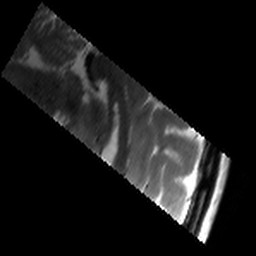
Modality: T2w
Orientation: sagittal
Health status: healthy
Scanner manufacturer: siemens
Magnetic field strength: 3 T
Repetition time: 8.02 s
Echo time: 0.08 s